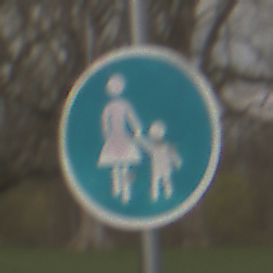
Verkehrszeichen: Gehweg
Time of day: MorningAfternoon
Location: Outdoor (Suburban)
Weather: Overcast
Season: NotSpecified
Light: Natural